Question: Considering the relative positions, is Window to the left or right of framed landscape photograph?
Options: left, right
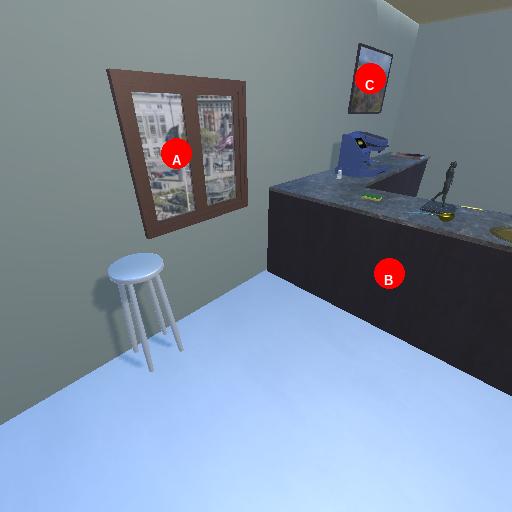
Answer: left